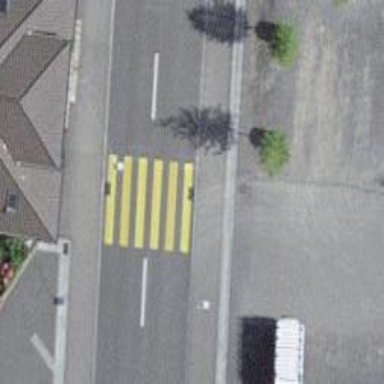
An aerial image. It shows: Uncontrolled zebra crossing with notable zebra markings.